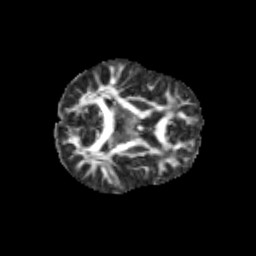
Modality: FA
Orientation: axial
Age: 9
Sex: male
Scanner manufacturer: siemens
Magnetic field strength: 3 T
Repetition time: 3.8 s
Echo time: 0.07 s